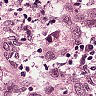
Metastatic tissue present: yes